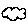
Label: cloud